Question: I'm buiding an app that what it does is scan the 'root' folder

and then it searches if there is any folder inside... the purpose of this is to save all the
text files routes in database..the database will contain the textfile name and the route.
this is part of the code:
'''
private void seedData(int indent, File file) throws IOException {
if (file.isDirectory()) {
File[] files = file.listFiles();
for (int i = 0; i < files.length; i++)
{
seedData(indent + 4, files[i]);
path+=files[i].getPath();
}
}
else{
db.execSQL("insert into "+TABLE+" (title, url) values ('"+
file.getName().substring(0, file.getName().length()-4)+"', '"+file.getPath()+"');");
}
}
'''
but in normal Java I just create a File with the route and then send it to the method like
this: 'seedData(1, new File("/root"));' .So my question is, how do I do this in Android? or to be more precise, how do I create a file that points to the 'root' folder that is located in 'assets' so it gets "scanned" by my code. I already tried 'seedData(1, new File("/assets/root"));' but it just didnt work.
Any help would be much appreciated.
Note: No, I cannot save the paths manually since there is over 3k text files in all those subfolders.
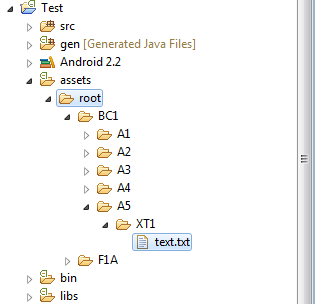
Answer: The problem here is that the assets are not files. The Android equivalent of your above method would be something like this:
'''
private void seedData(int indent, String path, AssetManager mgr)
throws IOException
{
String[] list = mgr.list(path);
if (list.length > 0) {
// path is a directory with something in it
for (String item : list) {
seedData(indent + 4, path + "/" + item, mgr);
}
} else {
// path is either an empty directory or a file
// unfortunately, Android makes it hard to distinguish
String name = path.substring(path.lastIndexOf('/') + 1);
db.execSQL("insert into "+TABLE+" (title, url) values ('"
+name.substring(0, name.length()-4)+"', '"
+path+"');");
}
}
'''
You would call this from your Activity with
'''
seedData(0, "root", getAssets());
'''
For reference, the URI format for assets in the "root" folder is 'file:///android_asset/root/...'.